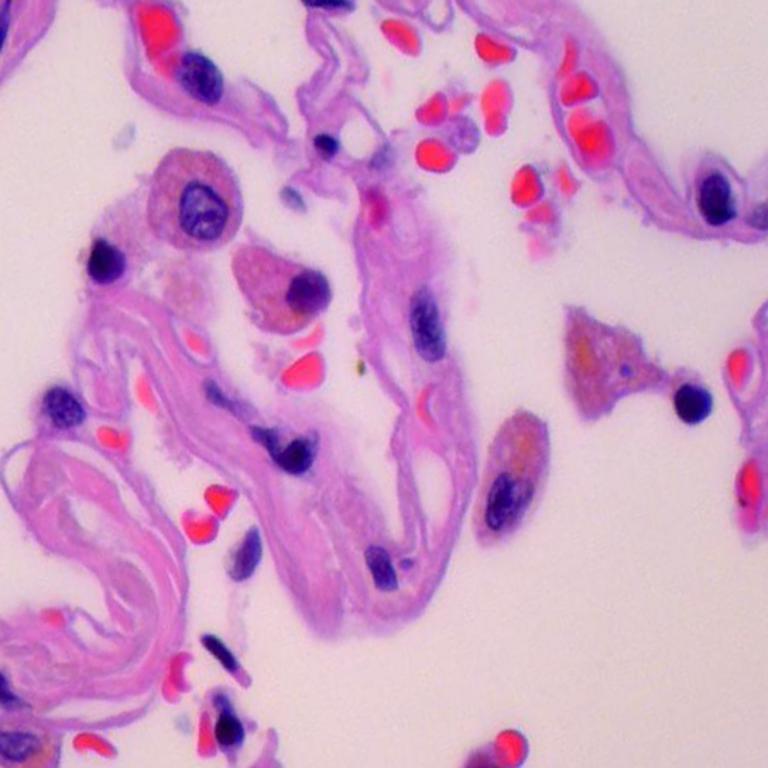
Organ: lung
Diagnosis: benign